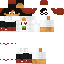
A female human skin with medium skin, wearing brown long hair dressed in a blue hoodie and black shorts, featuring a closed mouth.